Question: Referencing to my previous <URL>, which I asked some days ago and got the solution.
and answer was pretty nice.. but now the problem with that is when I am giving range to my table records.. it is not resulting in the way which i want it to result. i.e.

the pic above is the result of query:
'''
SELECT Sale.Date AS Date, Sale.Description AS SaleDescription, "" AS ExpenseDescription, Sale.Amount AS SaleAmount, "" AS ExpenseAmount
FROM Sale
WHERE Sale.Date >= '2014-09-01'
UNION ALL
SELECT Expense.Date AS Date, "" AS SaleDescription, Expense.Description AS ExpenseDescription, "" AS SaleAmount, Expense.Amount AS ExpenseAmount
FROM Expense
WHERE Expense.Date >= '2014-09-01'
'''
when you look at to my previous <URL>.. but when I give it a rang of date it displays record not order by date. like here
it shows all records from one table in a date range.. then displays second tables records in date range.
I want that it should show the records date wise, but not table wise.!
I hope you understand my question, cause my english is not so good.
thanks in advance
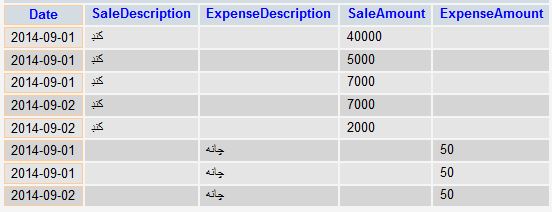
Answer: Like Tim B said the nesting solution should look probably like this :
'''
SELECT * FROM
(SELECT Sale.Date AS Date, Sale.Description AS SaleDescription, "" AS ExpenseDescription, Sale.Amount AS SaleAmount, "" AS ExpenseAmount
FROM Sale
WHERE Sale.Date >= '2014-09-01'
UNION ALL
SELECT Expense.Date AS Date, "" AS SaleDescription, Expense.Description AS ExpenseDescription, "" AS SaleAmount, Expense.Amount AS ExpenseAmount
FROM Expense
WHERE Expense.Date >= '2014-09-01') AS SaleExpense
ORDER BY
SaleExpense.Date ASC
'''